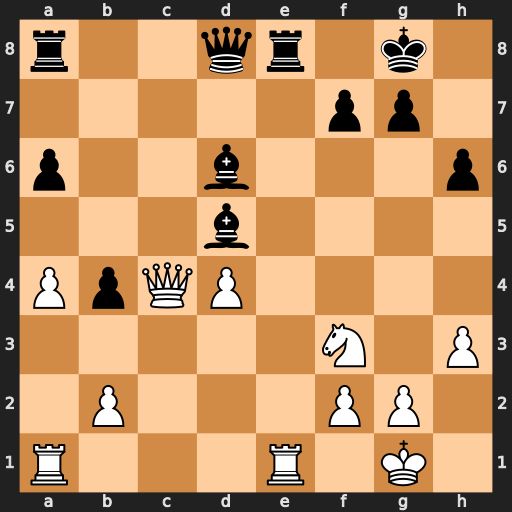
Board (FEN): r2qr1k1/5pp1/p2b3p/3b4/PpQP4/5N1P/1P3PP1/R3R1K1
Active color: w
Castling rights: -
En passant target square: -
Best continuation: Rxe8+ Qxe8 Qxd5